Interaction volume radius: 5 \u00c5
Interaction volume height: 10 \u00c5
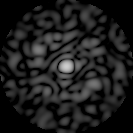
Disorder parameter: 0.8592